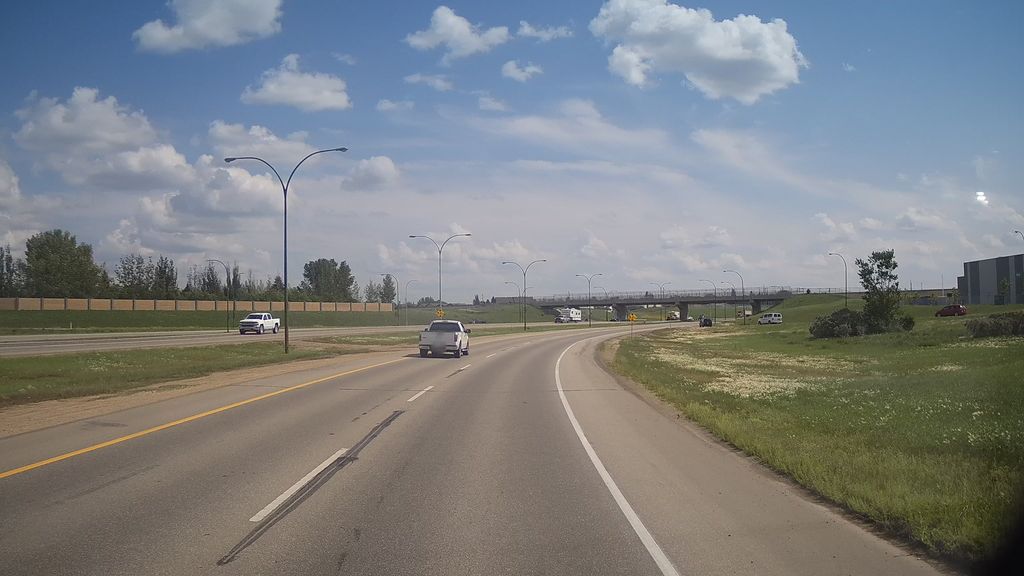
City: saskatoon